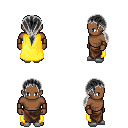
a pixel art fantasy rpg character, male body template, human, dark skin, yellow cape, robe skirt, gray ponytail hairstyle, leather bracers, white slippers, four views (front, back, left, right), 2x2 character sprite sheet, small pixel art, hard edges, no anti-aliasing